Field crop: maize
Growth stage: 2
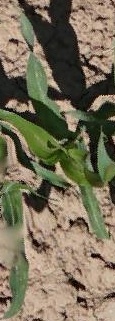
Species: maize